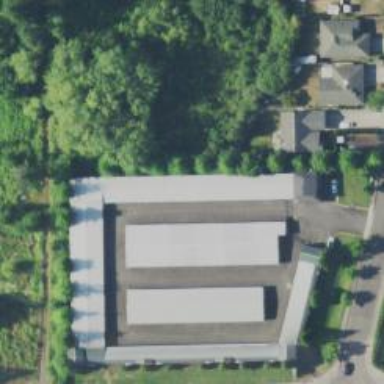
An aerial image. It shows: Commercial area with storage rental shop.